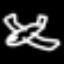
Label: airplane